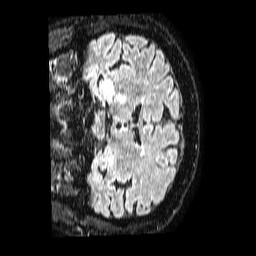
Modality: FLAIR
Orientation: coronal
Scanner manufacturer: philips
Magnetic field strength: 1.5 T
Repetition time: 4.8 s
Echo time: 0.3 s